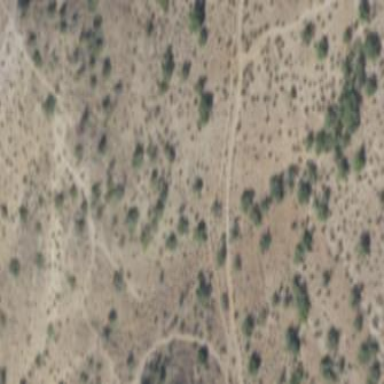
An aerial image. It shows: Area covered in scrub vegetation.